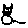
Label: cat